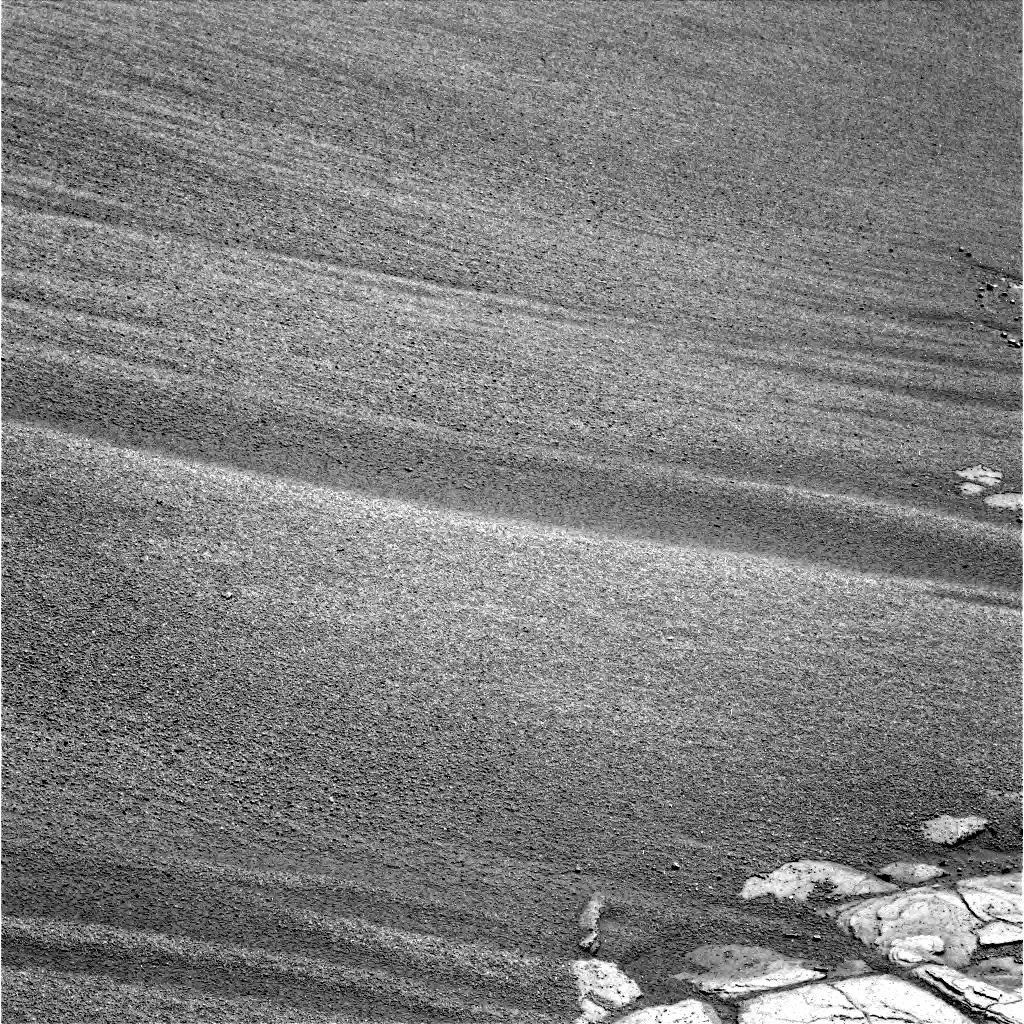
Terrain classes present: Bedrock, Gravel / Sand / Soil